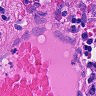
Metastatic tissue present: no